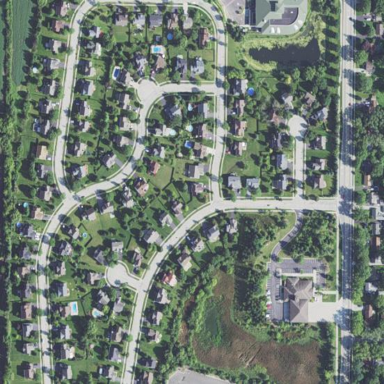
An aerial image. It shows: Single-family residential area within subdivision.